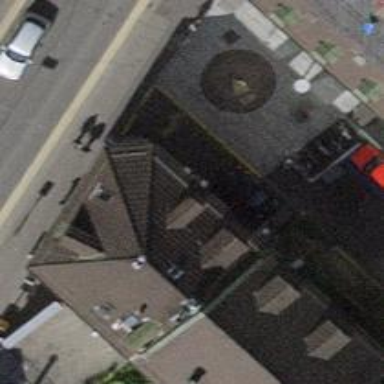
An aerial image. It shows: Beauty shop.